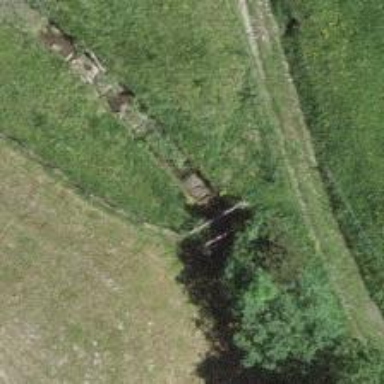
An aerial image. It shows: Path.